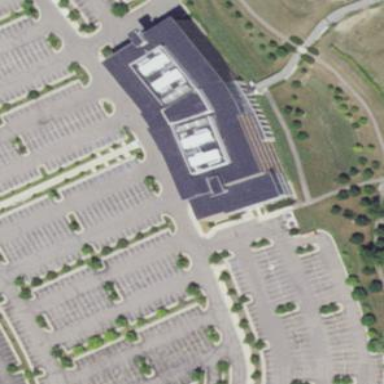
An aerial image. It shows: Hospital building.